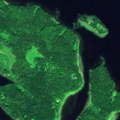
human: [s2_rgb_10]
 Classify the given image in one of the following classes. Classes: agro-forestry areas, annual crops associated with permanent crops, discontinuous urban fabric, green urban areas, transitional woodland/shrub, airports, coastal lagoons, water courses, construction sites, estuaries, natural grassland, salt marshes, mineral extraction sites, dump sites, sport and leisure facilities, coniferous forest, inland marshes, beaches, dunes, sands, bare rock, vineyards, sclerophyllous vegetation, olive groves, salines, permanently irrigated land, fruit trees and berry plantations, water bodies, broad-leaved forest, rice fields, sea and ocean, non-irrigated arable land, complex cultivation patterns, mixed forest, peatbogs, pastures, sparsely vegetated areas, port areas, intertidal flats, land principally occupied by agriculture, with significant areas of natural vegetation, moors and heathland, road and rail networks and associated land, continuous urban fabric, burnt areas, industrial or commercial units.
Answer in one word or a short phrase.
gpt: broad-leaved forest, mixed forest, water bodies